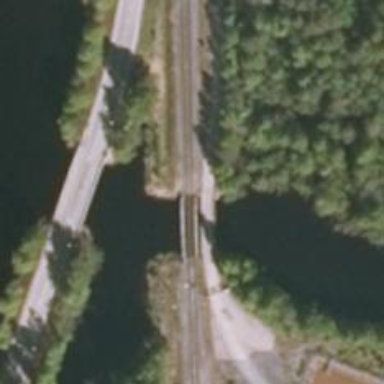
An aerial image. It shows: Bridge over railway track classified as B1.